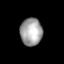
Tissue: lung
Cell type: Epithelial cells
Senescence score: 0.2257
Nuclear area (px): 597
Mean DAPI intensity: 161.804